Поверхностно-усиленная рамановская спектроскопия (SERS) – одно из самых ярких оптических явлений из открытых за последние 40 лет. В основе SERS лежит плазмонный резонанс – сильное увеличение электрического поля вблизи металлических наногранул при определенных условиях. Чтобы определить эти условия и понять, как работает SERS, необходимо научиться описывать свойства металла, помещенного в переменное электромагнитное поле. Напомним, что свойства вещества в электрическом поле подчиняются следующим соотношениям: $$\vec{D}=\varepsilon_0\varepsilon\vec{E}\quad\vec{D}=\varepsilon_0\vec{E}+\vec{P} $$ где $\vec{E}$ и $\vec{D}$ — напряженность и индукция электрического поля соответственно, $\varepsilon$ — диэлектрическая проницаемость вещества, $\vec{P}$ — вектор поляризации (дипольный момент единицы объема), $\varepsilon_0=8{,}85\cdot{10^{-12}}~\text{Ф}/\text{м}$ — электрическая постоянная. На границе раздела двух сред в отсутствии свободных зарядов непрерывны касательная компонента вектора напряженности и нормальная компонента вектора индукции электрического поля. В случае переменного электрического поля диэлектрическая проницаемость вещества (в том числе металлов) зависит от частоты электромагнитного поля.
Часть A. Газ свободных электронов Рассмотрим бесконечное пространство, заполненное металлом: положительно заряженные ионы образуют регулярную кристаллическую решетку, в пространстве между ними движутся свободные электроны, концентрации зарядов обоих знаков одинаковы и равны $n$. Внутри металла создано однородное переменное электрическое поле $\vec{E}\sin\omega t$. Ионы бесконечно тяжелые и неподвижные, а эффективныe массы электронов равны $m$. В рамках простейшей модели можно считать, что действующее на отдельный электрон поле совпадает с $\vec{E}\sin\omega t$. Все остальные силы (в том числе диссипативные) малы.
Электрическое поле приводит к согласованному смещению $\vec{r}(t)$ электронов в направлении поля. Определите зависимость $\vec r(t)$ и вектор поляризации среды $\vec P(t)$ в установившемся режиме.
Часть B. Плазмонный резонанс Рассмотрим диэлектрический шар с проницаемостью $\varepsilon$ в однородном стационарном электрическом поле $\vec{E}$. В однородном поле подвижные заряды внутри шара смещаются, и поле в системе может быть представлено как суперпозиция внешнего поля $\vec{E}$ и поля от двух разнесенных на малое расстояние вдоль вектора $\vec{E}$ разноименно заряженных шаров (см. рис.1).
Вычислите диэлектрическую проницаемость металла $\varepsilon(\omega)$ и постройте график этой зависимости.
Определите поле $\vec{E}_{in}$ внутри шара и его дипольный момент $\vec{d}_0$ . Изучим поведение металлического шара радиуса $R$ в поле плоской волны с частотой $\omega$ и амплитудой $\vec{E}_0$. Оказывается, если длина волны и глубина проникновения поля в металл намного превосходят размер шара, то его поведение аналогично поведению диэлектрического шара в постоянном электрическом поле, только в качестве диэлектрической проницаемости нужно брать величину $\varepsilon(\omega)$, аналогичную вычисленной в предыдущем пункте. По мере прохождения волны амплитуда внешнего поля в месте нахождения шара изменяется $\vec{E}=\vec{E}_0\cos\omega t$, а дипольный момент также изменяется $\vec{d}=\vec{d}_0\cos\omega t$.
Нарисуйте картину силовых линий электрического поля в системе (внутри, вблизи и вдали от шара), считая $\varepsilon(\omega)=-3$.
При некотором значении $\varepsilon(\omega_{res})=\varepsilon_{res}$ амплитуда электрического поля внутри шара $\left|\vec{E}_{in}\right|$ начинает неограниченно возрастать. Определите значение $\varepsilon_{res}$. Значительное возрастание амплитуды электрического поля внутри и снаружи шара при частоте $\omega_{res}$ называется плазмонным резонансом. Мы получили бесконечный ответ, поскольку не учитывали диссипацию энергии. Теперь учтем диссипацию и будем считать, что основные потери в системе связаны с дипольным излучением.
Осциллирующий диполь излучает энергию. Оцените мощность $I$ этих потерь, используя анализ размерностей и тот факт, что интенсивность дипольного излучения зависит только от амплитуды дипольного момента $\left|\vec{d}_0\right|$, частоты его колебаний $\omega_{res}$, скорости распространения волн c и электрической постоянной $\varepsilon_0$.
Часть C. Рамановская спектроскопия Перейдем ко второй части задачи и рассмотрим рамановское рассеяние, которое также лежит в основе SERS. Разговор начнем с обсуждения устройства молекул. Будем представлять молекулу как множество грузиков (атомов), соединенных друг с другом пружинками (химическими связями). Для простоты мы в дальнейшем рассматриваем молекулу, состоящую всего из двух атомов.
Оцените среднюю энергию, вкачиваемую в систему за счет внешнего поля в условиях плазмонного резонанса при $\omega=\omega_{res}$. Из условия баланса энергии оцените амплитуду поля внутри шара в резонансе.
Рассмотрим два грузика с массами $m_1$ и $m_2$, соединенные между собой пружиной с жесткостью $k$. Определите частоту $\omega_0$ малых колебаний в системе. Сложная молекула будет характеризоваться не одной частотой $\omega_0$, а целым спектром собственных частот. Знание этого спектра позволяет однозначно идентифицировать вещество, с которым мы имеем дело. В этом и заключается основная идея SERS. Изучим поведение молекулы во внешнем электрическом поле $\vec{E}_0\cos\omega t$. Для простоты будем считать, что атомы не заряжены, т.е. в отсутствие внешнего поля молекула не обладает дипольным моментом. Однако во внешнем поле, подобно металлическому шарику, молекула поляризуется, т.е. приобретает дипольный момент $$\vec{d}=\varepsilon_0\alpha\vec{E}_0\cos\omega t $$ где $\alpha$ – поляризуемость молекулы. Здесь мы считаем, что направление индуцированного дипольного момента $\vec{d}$ совпадает с направлением внешнего поля Механические колебания, изученные в предыдущем пункте, никогда не прекращаются, атомы в молекуле все время дрожат. Это означает, что величина отклонения расстояния между атомами от положения равновесия $x$ изменяется со временем, $x=x_0\cos\omega_0t$. В свою очередь, способность молекулы поляризоваться зависит от взаимного расположения атомов, то есть $\alpha=\alpha(x)$ (см. рис.2).
Считая малой амплитуду механических колебаний около положения равновесия, напишите явное выражение для $\alpha(x)$ в линейном приближении, если $\alpha(0)=\alpha_0$ и $\frac{d\alpha}{dx}\bigg|_{x=0}=\beta_0$.
Вычислите дипольный момент двухатомной молекулы во внешнем поле $\vec{E}_0\cos\omega t$. Ответ представьте в виде: $$\vec{d}=\sum_i\vec{d}_i\cos\omega_it $$\vec{d}=\sum_i\vec{d}_i\cos\omega_it $$\vec{d}=\sum_i\vec{d}_i\cos\omega_it $$ $$\vec{d}=\sum_i\vec{d}_i\cos\omega_it $$ $$\vec{d}=\sum_i\vec{d}_i\cos\omega_it $$
Часть D. Поверхностно-усиленная рамановская спектроскопия Рассмотрим шар с диэлектрической проницаемостью $\varepsilon(\omega)$ в однородном переменном поле амплитуды $\left|\vec{E}_0\right|$ в условиях плазмонного резонанса.
Детектор регистрирует дипольное излучение молекулы. Выражению из предыдущего пункта будут соответствовать несколько пиков на частотах $\omega_i$. Высота каждого пика равна интенсивности излучения отдельного диполя $\vec{d}_i$ . Для каждого пика определите его частоту и высоту. Выразите ответ через $\varepsilon_0$, $\alpha_0$, $\beta_0$, $x_0$, $\omega$, $\omega_0$ и $\vec{E}_0$. Наличие пиков на частотах отличных от $\omega$ называется рамановским рассеянием. Чтобы на детектор поступил хороший сигнал, необходимо поместить молекулу в сильное электрическое поле. Это сильное поле можно создать с помощью плазмонного резонанса. В этом и состоит основное отличие идеи SERS от обычной рамановской спектроскопии.
В какую точку пространства нужно поместить молекулу исследуемого вещества, чтобы она находилась в электрическом поле максимальной напряженности?
Вычислите фактор усиления $g(\omega)$ электрического поля в этой точке, $g(\omega)=\underset{\vec{r}}{\max}\frac{\left|\vec{E}(\vec{r})\right|}{\left|\vec{E}_0\right|}$. Ответ выразите через диэлектрическую проницаемость металла $\varepsilon(\omega)$. Металлическая частица усиливает не только исходное излучение с амплитудой $\left|\vec{E}_0\right|$, но также и дипольное излучение, которое генерирует молекула. Этот процесс также можно охарактеризовать фактором усиления $g'(\omega, \omega_0)$. Если частота $\omega$ внешнего поля велика по сравнению с частотой $\omega_0$ собственных колебаний молекулы, можно считать $g'\approx{g}$. Тогда интенсивность сигнала в эксперименте SERS возрастает по сравнению с обычной рамановской спектроскопией в $g^4$ раз. В реальных экспериментах для усиления сигнала обычно исследуют не одну молекулу, а сразу большое их количество. Излучения различных молекул в таких экспериментах не когерентны, поэтому суммарная интенсивность излучения от $N$ молекул равна $NI_0$, где $I_0$ — интенсивность излучения от одной молекулы. Пример результатов таких измерений изображен на рис. 3.  Спектр рамановского сигнала. Верхняя кривая отвечает эксперименту SERS,нижняя — обычной рамановской спектроскопии. По горизонтальной оси отложена величина рамановского сдвига, $k_0=\omega_0/c$, по вертикальной – интенсивность излучения в произвольных единицах. Обратим внимание, что в этих двух экспериментах в формировании сигнала участвовало разное число молекул, см. подписи на графике.
Из экспериментальных данных, приведенных на рисунке выше, оцените фактор усиления $g$ электрического поля вследствие плазмонного резонанса (рассмотрите пик при рамановском сдвиге $\omega_0/c=1000~\text{см}^{-1}$). Считайте, что условие $\omega_0\ll{\omega}$ выполнено.
Пользуясь результатами второй части задачи, оцените размер $R$ металлических частиц, использовавшихся в эксперименте, если длина волны падающего излучения $\lambda=785~\text{нм}$.
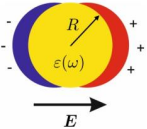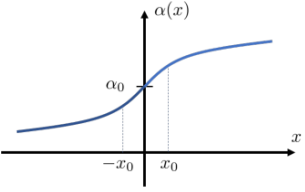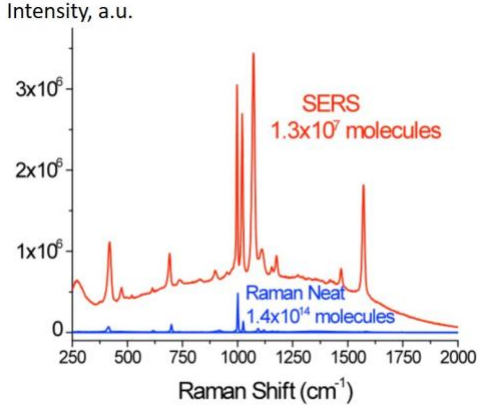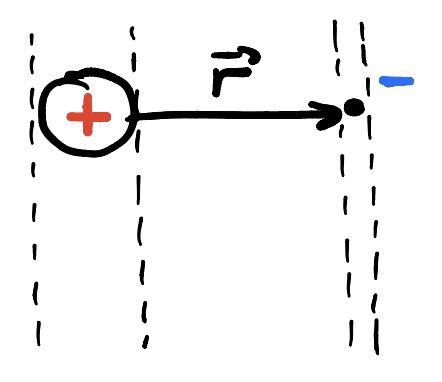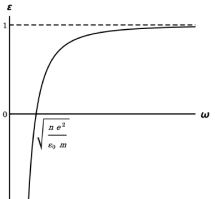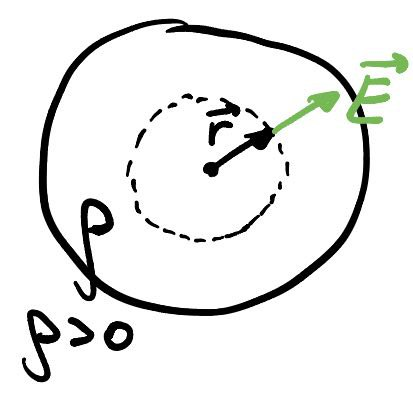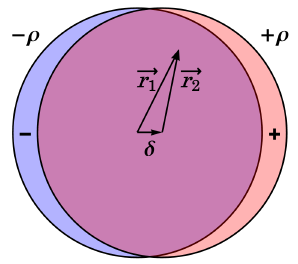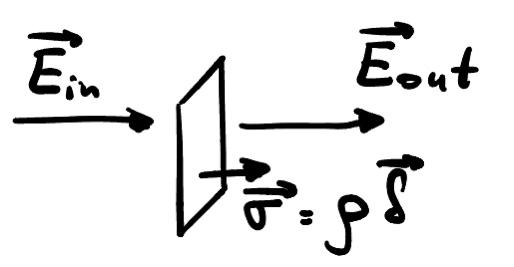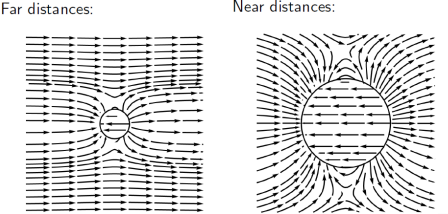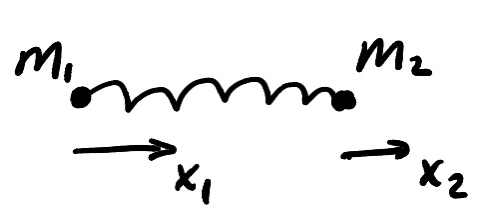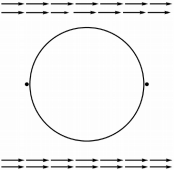
Электрическое поле приводит к согласованному смещению $\vec{r}(t)$ электронов в направлении поля. Определите зависимость $\vec r(t)$ и вектор поляризации среды $\vec P(t)$ в установившемся режиме.
Решение: Запишем второй закон Ньютона для электрона, движущегося в указанном поле ($e > 0$): $$m \frac{d^2}{d t^2} \vec{r}(t)=-e \vec{E}_0 \sin (\omega t)$$ Интегрируя уравнение движения, с условиями, что координата и скорость ограничены при $t\to\infty$, получаем ответ на первый вопрос
Ответ: $$\vec{r}(t)=\cfrac{e\vec{E}_0}{m\omega^2}\sin\omega t $$  В результате перераспределения зарядов среда приобретает дипольный момент. Дипольный момент направлен противоположно вектору $\vec r$. Таким образом, искомый вектор поляризации (как дипольный момент единицы объема) равен: $$\vec P=-\cfrac{\vec r\cdot e (nrS)}{rS}=-ne\vec r,$$ где $S$ — площадь поперечного сечения в плоскости перпендикулярной $\vec r$. Итоговый ответ:
Ответ: $$\vec{P}(t)=-\cfrac{ne^2\vec{E}_0}{m\omega^2}\sin\omega t $$

Вычислите диэлектрическую проницаемость металла $\varepsilon(\omega)$ и постройте график этой зависимости.
Решение: Используя соотношения между вектором электрической индукции, напряженности и поляризации, получим: $$\varepsilon_0\varepsilon(\omega)\vec E_0=\varepsilon \vec E_0 + \vec P,$$ учитывая ответ пункта A1, получаем ответ:

Определите поле $\vec{E}_{in}$ внутри шара и его дипольный момент $\vec{d}_0$ .
Решение: Этот пункт задачи представляет собой классическую задачу по нахождению поля внутри диэлектрического шара, помещенного в постоянное электрическое поле. Одно из решений приводится ниже.    Дипольный момент системы равен заряду шаров, умноженному на вектор $\vec\delta$, т.е. $$\vec d_0=\cfrac{4}{3}\pi R^3\rho\cdot \vec\delta=\cfrac{4}{3}\pi R^3\vec\sigma,$$ а вектор $\vec\sigma$ также получим из решения системы уравнений выше. Таким образом:
Ответ: $$\vec{E}_{in}=\cfrac{3}{\varepsilon+2}\vec{E}_0$$  Дипольный момент системы равен заряду шаров, умноженному на вектор $\vec\delta$, т.е. $$\vec d_0=\cfrac{4}{3}\pi R^3\rho\cdot \vec\delta=\cfrac{4}{3}\pi R^3\vec\sigma,$$ а вектор $\vec\sigma$ также получим из решения системы уравнений выше. Таким образом:
Ответ: $$\vec{d_0}=4\pi R^3\cfrac{\varepsilon_0(\varepsilon-1)}{\varepsilon+2}\vec{E}_0 $$

Нарисуйте картину силовых линий электрического поля в системе (внутри, вблизи и вдали от шара), считая $\varepsilon(\omega)=-3$.

При некотором значении $\varepsilon(\omega_{res})=\varepsilon_{res}$ амплитуда электрического поля внутри шара $\left|\vec{E}_{in}\right|$ начинает неограниченно возрастать. Определите значение $\varepsilon_{res}$.
Ответ: $$\varepsilon_{res}=-2$$

Осциллирующий диполь излучает энергию. Оцените мощность $I$ этих потерь, используя анализ размерностей и тот факт, что интенсивность дипольного излучения зависит только от амплитуды дипольного момента $\left|\vec{d}_0\right|$, частоты его колебаний $\omega_{res}$, скорости распространения волн c и электрической постоянной $\varepsilon_0$.
Решение: $$I=\varepsilon_0^\alpha\cdot |\vec d_{sp}|^\beta\cdot \omega_{res}^\gamma\cdot c^\zeta$$ Запишем размерности величин $[I] = Н\cdot м\cdot с^{-1}$ $[\varepsilon_0]=Кл^2\cdot Н^{-1}\cdot м^{-2}$ $[d]=Кл\cdot м$ $[\omega]=с^{-1}$ $[c] = м\cdot с^{-1}$ Решая систему, получим $\alpha=-1, \beta=2, \gamma=4, \zeta=-3$.
Ответ: $$I=\frac{\left|\vec{d}_{sp}\right|^2 \omega_{\text {res }}^4}{\varepsilon_0 c^3}$$

Оцените среднюю энергию, вкачиваемую в систему за счет внешнего поля в условиях плазмонного резонанса при $\omega=\omega_{res}$. Из условия баланса энергии оцените амплитуду поля внутри шара в резонансе.
Решение: Оценим энергию, вкачиваемую в систему, как среднюю потенциальную энергию диполя за период. $$W=-(\vec d, \vec E)=d_0E_0\cos^2\omega t=\cfrac{d_0E_0}{2}(1-\cos 2\omega t)$$ $$\overline W=\cfrac{d_0E_0}{2}$$ Таким образом, средняя мощность за период равна $$P=\overline W/T=\cfrac{d_0E_0\omega_{res}}{4\pi}$$ и с точностью до множителя может быть оценена как $$P\sim d_0 E_0 \omega_{res}.$$ В равновесном случае вкачиваемая мощность должна уноситься излучением $P=I$ или $$ d_0 E_0 \omega_{res}=\frac{\left|\vec{d}_{0}\right|^2 \omega_{\text {res }}^4}{\varepsilon_0 c^3},$$ учитывая, что $d_0=\varepsilon_0 E_{in}R^3$ из пункта B1, получаем ответ:
Ответ: $$E_{in}=E_0 \left(\cfrac{c}{\omega_{res}R}\right)^3$$

Рассмотрим два грузика с массами $m_1$ и $m_2$, соединенные между собой пружиной с жесткостью $k$. Определите частоту $\omega_0$ малых колебаний в системе.
Ответ: $$\omega_0=\sqrt{\cfrac{k(m_1 + m_2)}{m_1m_2}}$$

Считая малой амплитуду механических колебаний около положения равновесия, напишите явное выражение для $\alpha(x)$ в линейном приближении, если $\alpha(0)=\alpha_0$ и $\frac{d\alpha}{dx}\bigg|_{x=0}=\beta_0$.
Ответ: $$\alpha(x)=\alpha_0 + \beta_0 x$$

Вычислите дипольный момент двухатомной молекулы во внешнем поле $\vec{E}_0\cos\omega t$. Ответ представьте в виде:  $$\vec{d}=\sum_i\vec{d}_i\cos\omega_it  $$
Решение: $$d = \varepsilon_0(\alpha_0 + \beta_0 x_0 \cos\omega_0 t)E_0\cos \omega t,$$ что, раскрывая скобки, даст ответ
Ответ: $$d = \varepsilon_0\alpha_0E_0\cos\omega t + \\ + \cfrac{1}{2}\varepsilon_0\beta_0 x_0 E_0 \cos(\omega-\omega_0)t + \\ + \cfrac{1}{2}\varepsilon_0\beta_0 x_0 E_0 \cos(\omega+\omega_0)t $$

Детектор регистрирует дипольное излучение молекулы. Выражению из предыдущего пункта будут соответствовать несколько пиков на частотах $\omega_i$. Высота каждого пика равна интенсивности излучения отдельного диполя $\vec{d}_i$ . Для каждого пика определите его частоту и высоту. Выразите ответ через $\varepsilon_0$, $\alpha_0$, $\beta_0$, $x_0$, $\omega$, $\omega_0$ и $\vec{E}_0$.
Решение: Используя найденное в пункте B4 значение интенсивности излучения, для каждой из частот из пункта C3 получим | Частота | Амплитуда | | --- | --- | | $\omega$ | $\cfrac{\varepsilon_0 (\alpha_0 E_0)^2 \omega^4}{c^3}$ | | $\omega-\omega_0$ | $\cfrac{\varepsilon_0 (\beta_0 x_0 E_0)^2 (\omega-\omega_0)^4}{4c^3}$ | | $\omega+\omega_0$ | $\cfrac{\varepsilon_0 (\beta_0 x_0 E_0)^2 (\omega+\omega_0)^4}{4c^3}$ |
Ответ: | Частота | Амплитуда | | --- | --- | | $\omega$ | $\cfrac{\varepsilon_0 (\alpha_0 E_0)^2 \omega^4}{c^3}$ | | $\omega-\omega_0$ | $\cfrac{\varepsilon_0 (\beta_0 x_0 E_0)^2 (\omega-\omega_0)^4}{4c^3}$ | | $\omega+\omega_0$ | $\cfrac{\varepsilon_0 (\beta_0 x_0 E_0)^2 (\omega+\omega_0)^4}{4c^3}$ | Ответ: ЧастотаАмплитуда$\omega$$\cfrac{\varepsilon_0 (\alpha_0 E_0)^2 \omega^4}{c^3}$$\omega-\omega_0$$\cfrac{\varepsilon_0 (\beta_0 x_0 E_0)^2 (\omega-\omega_0)^4}{4c^3}$$\omega+\omega_0$$\cfrac{\varepsilon_0 (\beta_0 x_0 E_0)^2 (\omega+\omega_0)^4}{4c^3}$

В какую точку пространства нужно поместить молекулу исследуемого вещества, чтобы она находилась в электрическом поле максимальной напряженности?
Решение: Максимальное поле будет в двух точках, где сонаправлены внешнее поле $\vec E_0$ и поле диполя, создаваемое шаром. Это диаметрально противоположные точки шара, причем диаметр выбран коллинеарным полю $\vec E_0$.

Вычислите фактор усиления $g(\omega)$ электрического поля в этой точке, $g(\omega)=\underset{\vec{r}}{\max}\frac{\left|\vec{E}(\vec{r})\right|}{\left|\vec{E}_0\right|}$. Ответ выразите через диэлектрическую проницаемость металла $\varepsilon(\omega)$.
Решение: В обозначениях пункта B1 в задании спрашивается отношение $E_{out}/E_0$, т.е. $\cfrac{E_{out}}{E_0}=\cfrac{\varepsilon(\omega)E_{in}}{E_0}=\cfrac{3\varepsilon(\omega)}{\varepsilon(\omega) + 2}$
Ответ: $$g(\omega)=\cfrac{3\varepsilon(\omega)}{\varepsilon(\omega) + 2}$$

Из экспериментальных данных, приведенных на рисунке выше, оцените фактор усиления $g$ электрического поля вследствие плазмонного резонанса (рассмотрите пик при рамановском сдвиге $\omega_0/c=1000~\text{см}^{-1}$). Считайте, что условие $\omega_0\ll{\omega}$ выполнено.
Решение: Снимем величины, которые понадобятся для расчетов, из графика: $$I_{SERS}=3\cdot 10^6~у.е.$$ $$I_{Raman}=0.45\cdot 10^6~у.е.$$ $$N_{SERS} = 1.4\cdot 10^7$$ $$N_{Raman}=1.3\cdot 10^{14}$$ Рассчитаем фактор усиления $$g=\sqrt[4]{\cfrac{I_{SERS}/N_{SERS}}{I_{Raman}/N_{Raman}}}$$
Ответ: $$g\approx 92$$

Пользуясь результатами второй части задачи, оцените размер $R$ металлических частиц, использовавшихся в эксперименте, если длина волны падающего излучения $\lambda=785~\text{нм}$.
Решение: Используя ответы пунктов B5 и D2, получаем: $$\cfrac{E_{in}}{E_0}=\cfrac{g(\omega_{res})}{|\varepsilon(\omega_{res})|}=\left(\cfrac{c}{\omega_{res} R}\right)^3=\left(\cfrac{\lambda}{2\pi R}\right)^3,$$ откуда $$R\sim \cfrac{\lambda}{2\pi (g/\varepsilon)^{1/3}}.$$ Расчеты произведем для $g=92, |\varepsilon|=2, \lambda=735~нм$ и получим
Ответ: $$R\sim 35~нм$$
Темы:
T, ★, Электромагнетизм, Колебания, 2018, Сборы XY, Y, Азиатские, Современная физика, Электрическое поле, T4